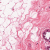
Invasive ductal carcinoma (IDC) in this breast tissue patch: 0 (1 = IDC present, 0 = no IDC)